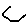
Label: hexagon